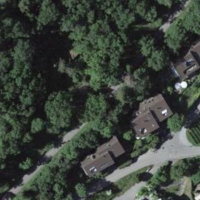
EUNIS habitat code: 55
Species observed at this site:
Lathyrus vernus
Melittis melissophyllum
Geranium sanguineum
Himantoglossum hircinum
Saponaria ocymoides